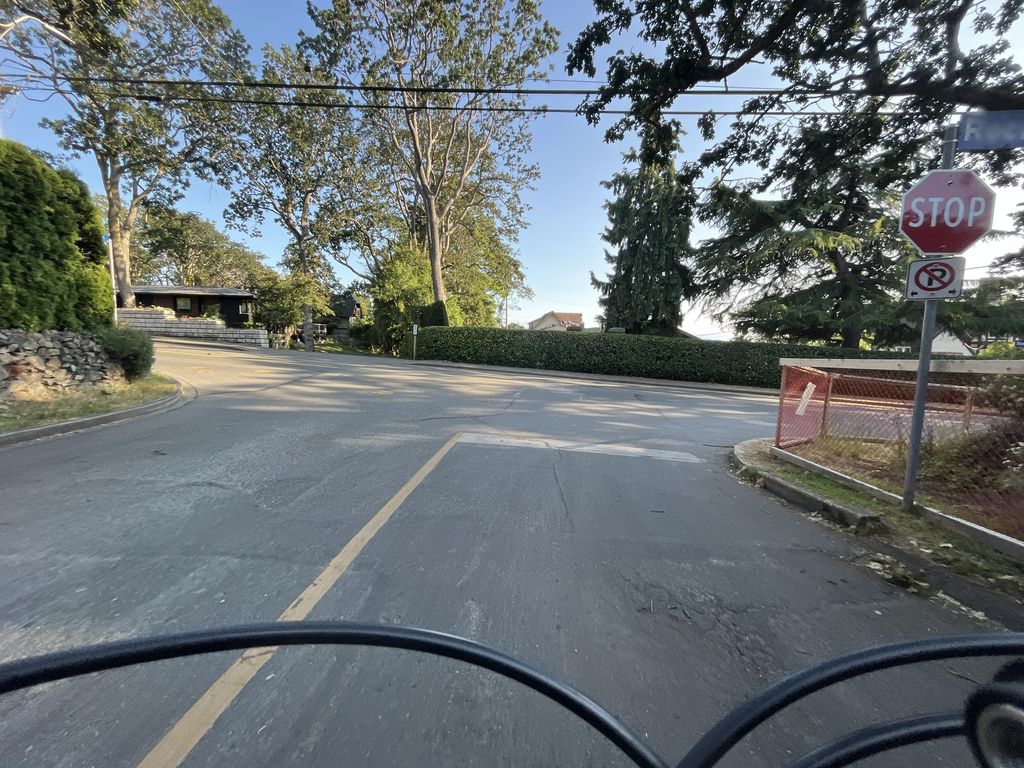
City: victoria